Question: Hi everyone i just wanted to ask how can i make the appearance of my datagridview better
I just wanted to remove the spaces enclosed in the red lines ,are there any way that I can extend my database to the full sisze of my datagridview?

Thank in advance
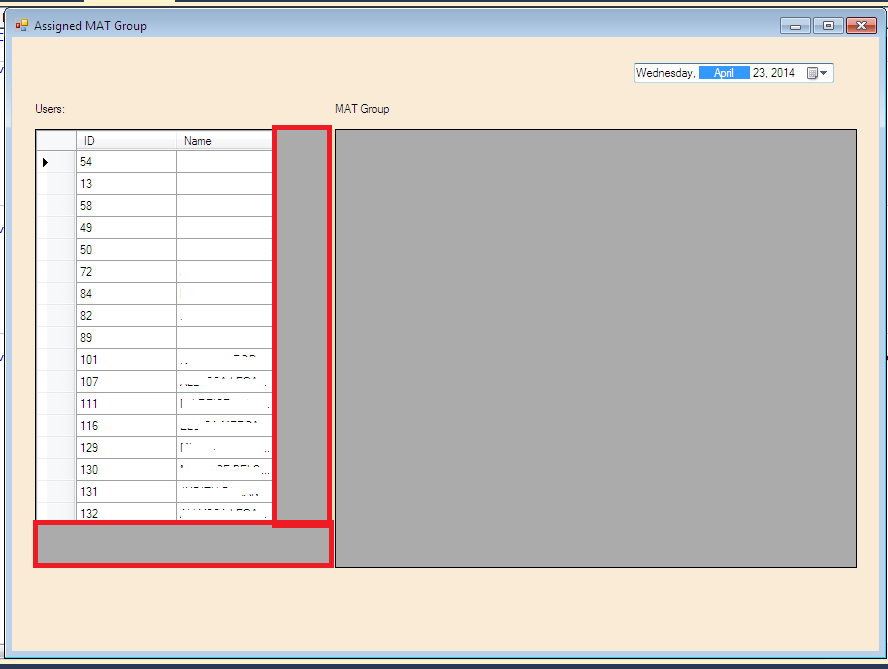
Answer: set 'AutoSizeMode' to 'fill' for 'Name' column